Interaction volume radius: 5 \u00c5
Interaction volume height: 40 \u00c5
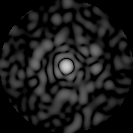
Disorder parameter: 0.8264